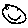
Label: smiley face